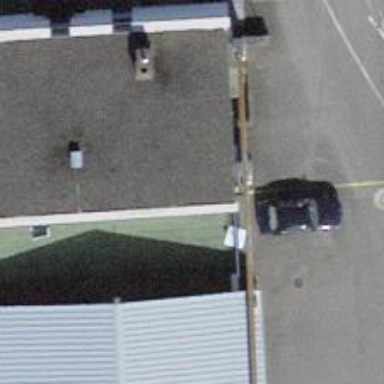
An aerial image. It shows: Office building.